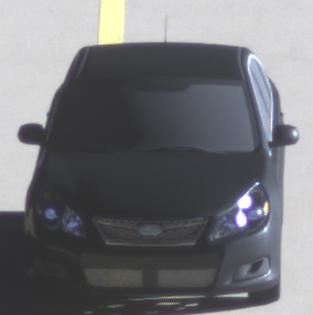
Make: Subaru
Model: Legacy 2.0R
Detailed model: Legacy (IV) Limousine
Model produced from: 2007/09
Model produced until: 2008/10
Doors: 4
Color: black
Road condition: dry road
Daytime: sunrise or sunset
Contrast: high contrast